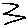
Label: zigzag